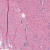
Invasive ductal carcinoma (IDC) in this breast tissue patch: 0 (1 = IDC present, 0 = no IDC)